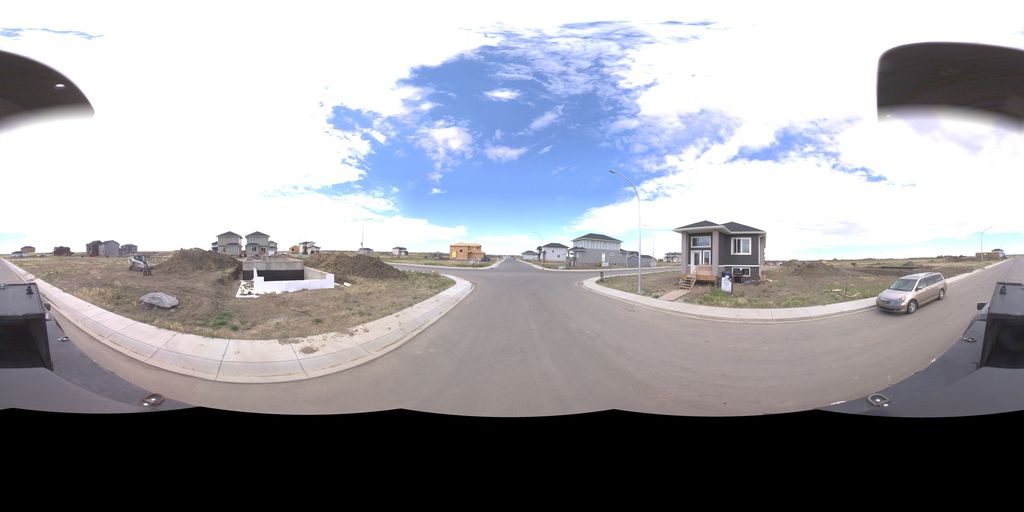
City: saskatoon